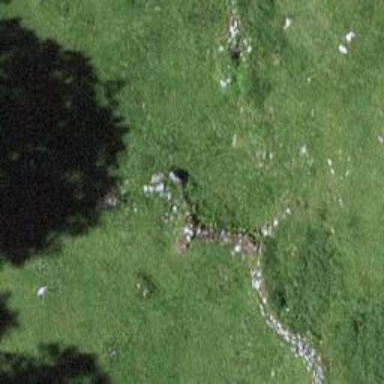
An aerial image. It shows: Dry stone wall barrier.